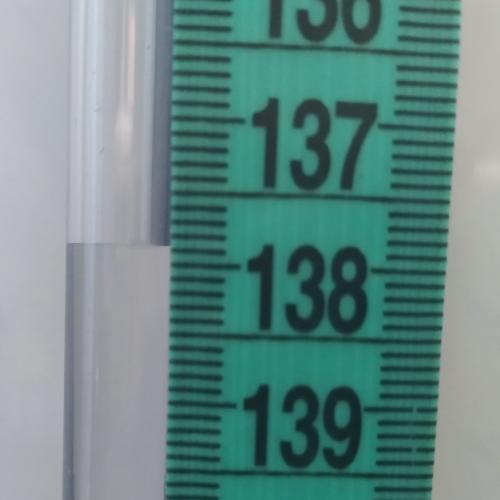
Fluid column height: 137.9 cm